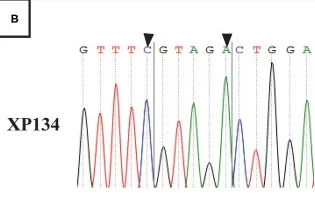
(B) Electropherogram showing double variation in DDB2 gene (c.613 T>C p. C205R and c.618 C>A p. S206R) in exon 5 in XP134 patient.
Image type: chart (chart)